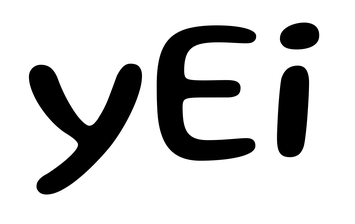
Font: Gluten_Regular